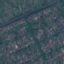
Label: Residential